Aerial crown-view tile of a tropical tree (Barro Colorado Island, Panama), acquired 20250715:
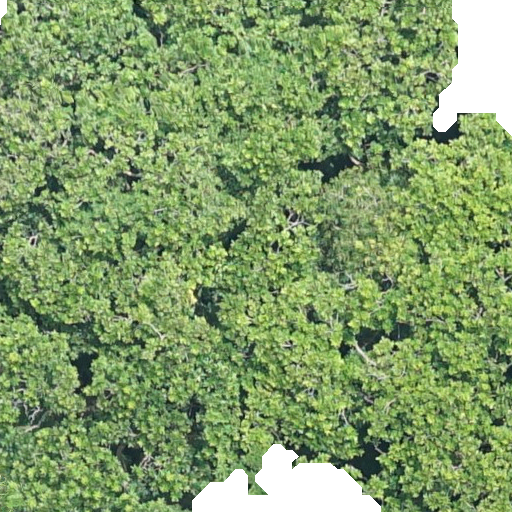
Species: Anacardium excelsum
GBIF accepted scientific name: Anacardium excelsum
Crown area: 519.562 m²